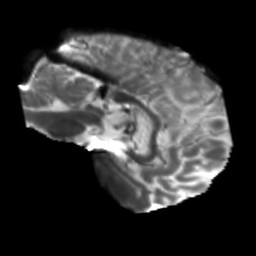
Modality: T2w
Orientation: sagittal
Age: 46
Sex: male
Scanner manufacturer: siemens
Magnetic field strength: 3 T
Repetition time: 5.25 s
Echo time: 0.08 s